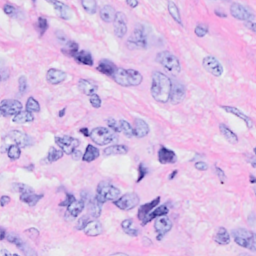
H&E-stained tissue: Breast